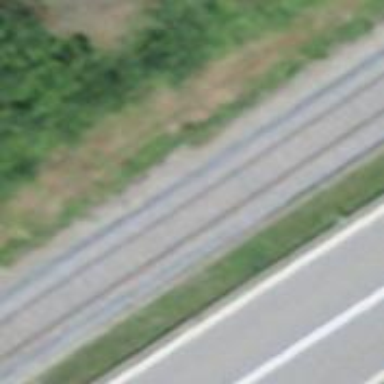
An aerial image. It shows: Railway track with contact line for electrification.